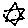
Label: star